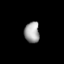
Tissue: lung
Cell type: Endothelial cells
Senescence score: 0.7548
Nuclear area (px): 309
Mean DAPI intensity: 161.696